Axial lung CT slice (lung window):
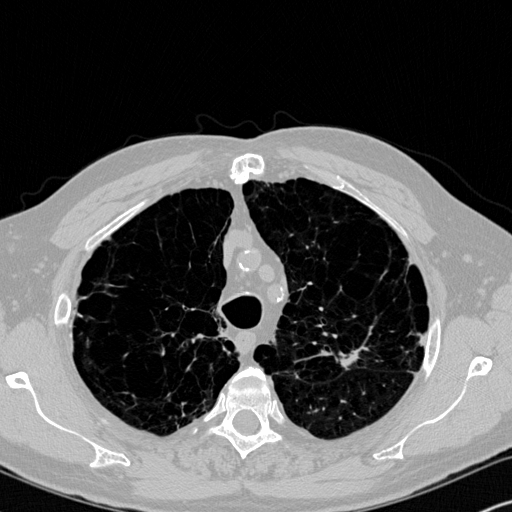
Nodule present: yes
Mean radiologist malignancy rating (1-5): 4